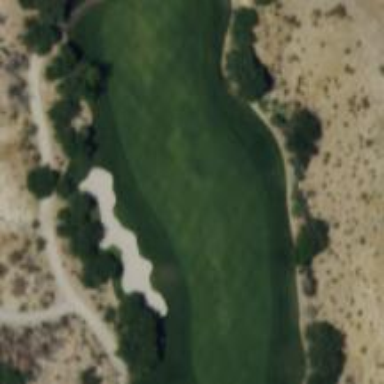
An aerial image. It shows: View of golf hole.